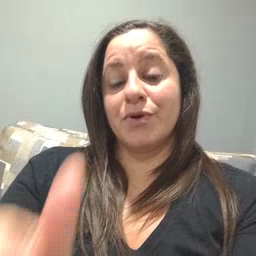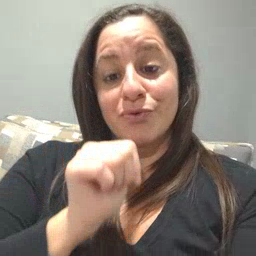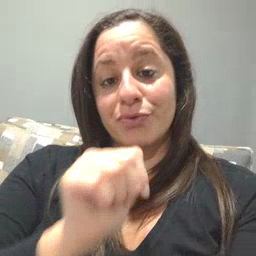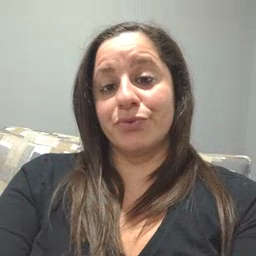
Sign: girl